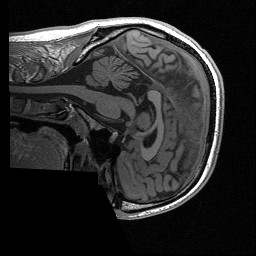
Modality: T1w
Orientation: sagittal